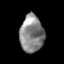
Tissue: skin
Cell type: Epithelial cells
Senescence score: 0.2791
Nuclear area (px): 860
Mean DAPI intensity: 135.727